Interaction volume radius: 5 \u00c5
Interaction volume height: 10 \u00c5
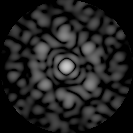
Disorder parameter: 0.6738